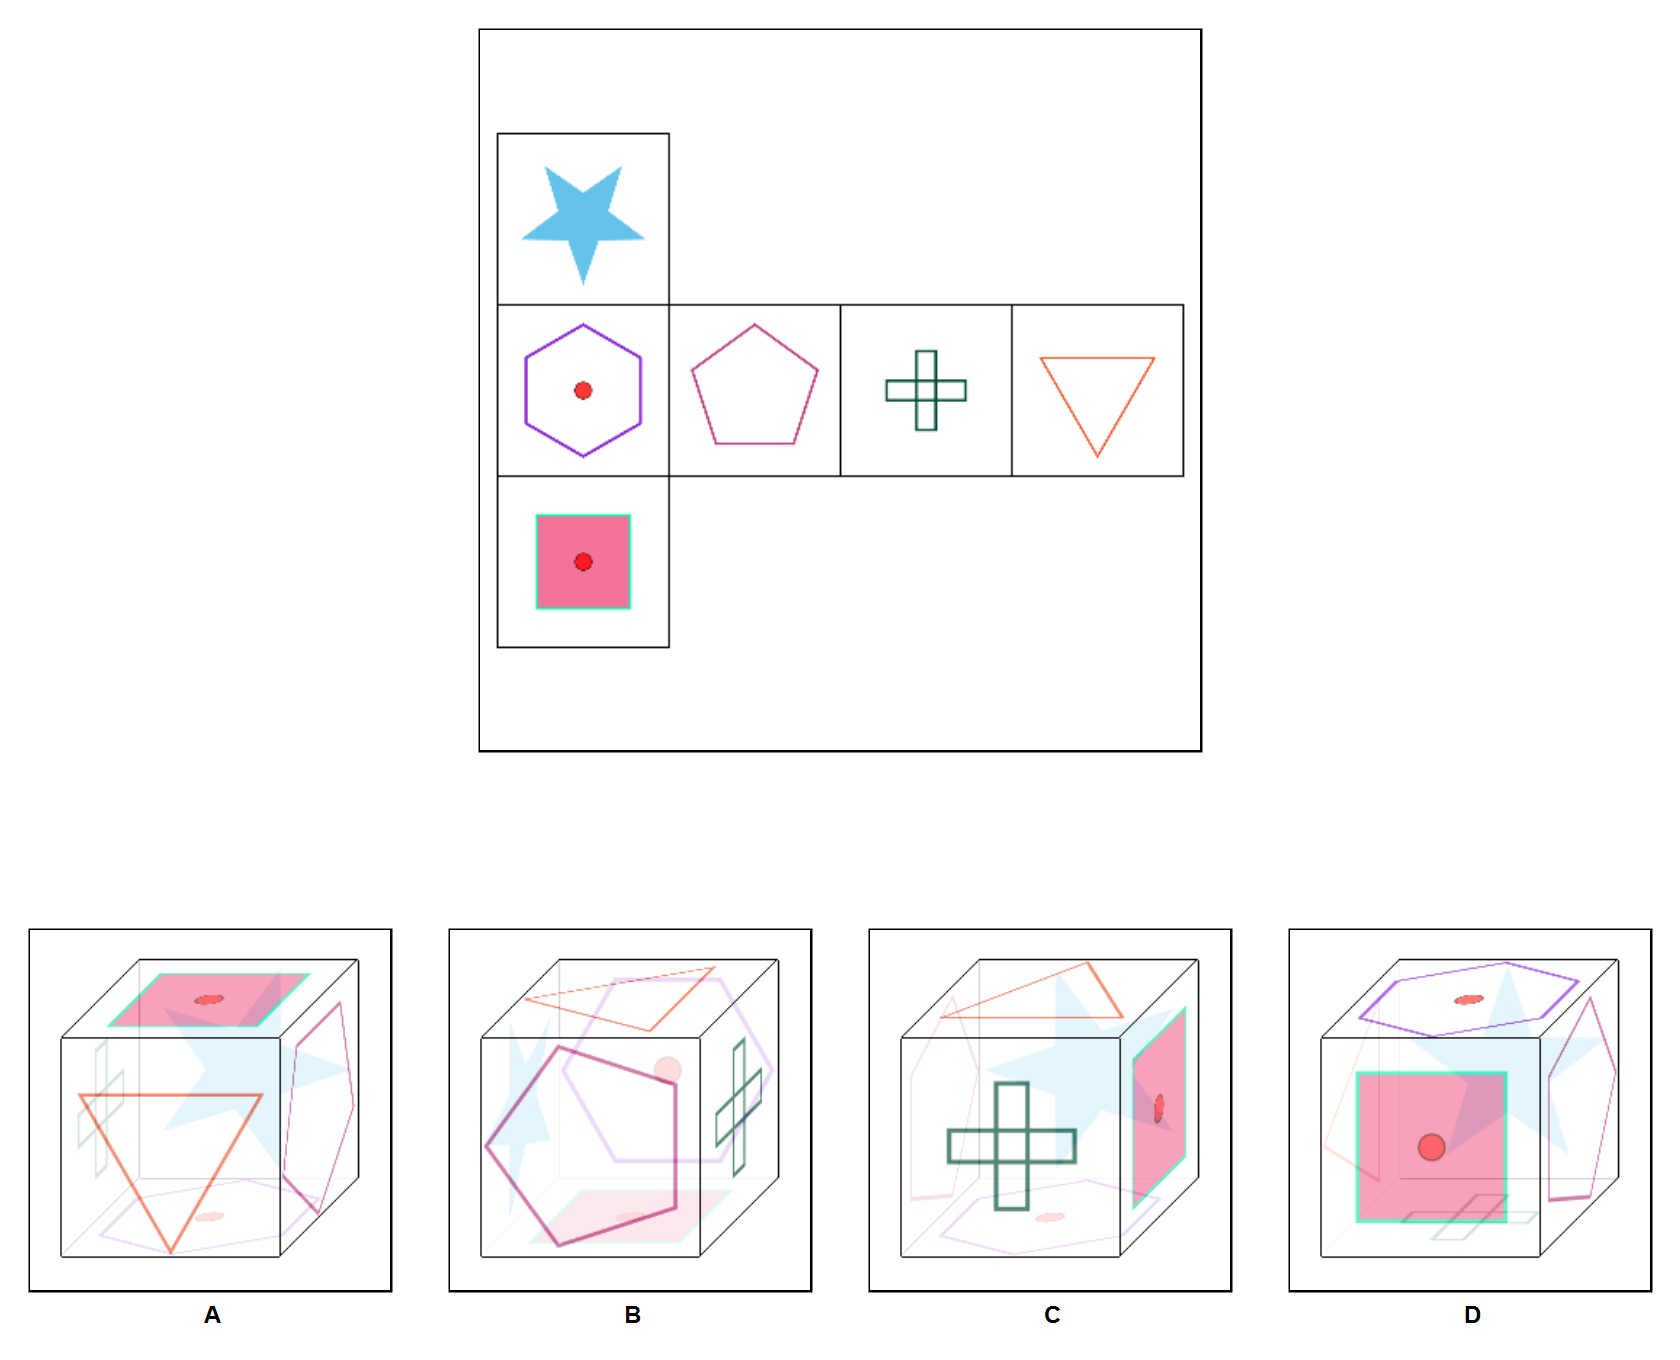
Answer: D